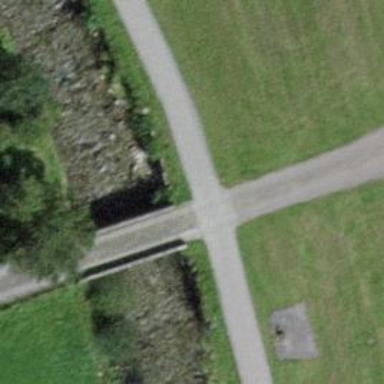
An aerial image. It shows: Track road going over bridge with grade1 tracktype.